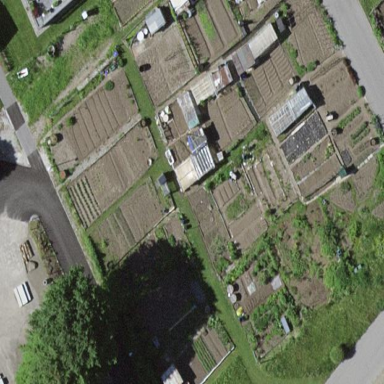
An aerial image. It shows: Area designated for allotments.